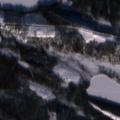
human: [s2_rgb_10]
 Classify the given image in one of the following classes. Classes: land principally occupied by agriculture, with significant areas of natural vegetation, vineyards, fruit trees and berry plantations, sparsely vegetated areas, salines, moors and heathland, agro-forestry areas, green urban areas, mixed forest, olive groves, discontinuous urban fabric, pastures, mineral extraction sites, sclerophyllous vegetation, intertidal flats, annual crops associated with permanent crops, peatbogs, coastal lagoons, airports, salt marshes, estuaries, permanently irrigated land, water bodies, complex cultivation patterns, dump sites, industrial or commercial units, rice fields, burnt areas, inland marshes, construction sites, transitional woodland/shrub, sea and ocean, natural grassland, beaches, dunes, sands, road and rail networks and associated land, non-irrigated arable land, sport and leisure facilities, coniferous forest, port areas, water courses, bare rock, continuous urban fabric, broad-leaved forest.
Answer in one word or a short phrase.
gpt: coniferous forest, transitional woodland/shrub, water bodies